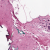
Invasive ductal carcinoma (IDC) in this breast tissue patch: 0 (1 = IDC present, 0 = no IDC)